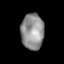
Tissue: skin
Cell type: Epithelial cells
Senescence score: 0.2388
Nuclear area (px): 809
Mean DAPI intensity: 144.375